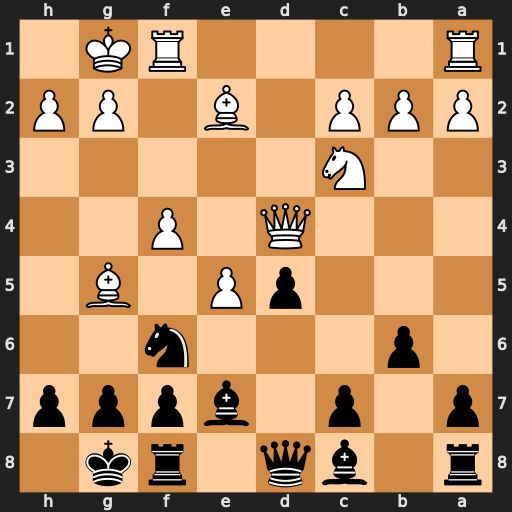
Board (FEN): r1bq1rk1/p1p1bppp/1p3n2/3pP1B1/3Q1P2/2N5/PPP1B1PP/R4RK1
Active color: b
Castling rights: -
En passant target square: -
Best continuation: Bc5 Qxc5 bxc5